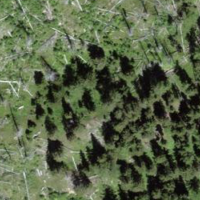
EUNIS habitat code: 43
Species observed at this site:
Melitaea diamina
Certhia familiaris
Erebia euryale
Erebia aethiops
Brenthis ino
Melanargia galathea